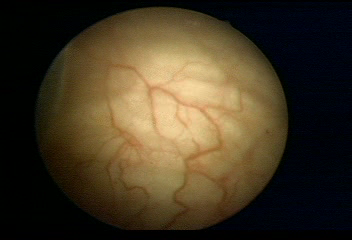
Modality: WLC
Class: Normal mucosa
Bladder cancer association: No